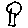
Label: tree